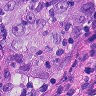
Metastatic tissue present: yes